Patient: sex M, age 31
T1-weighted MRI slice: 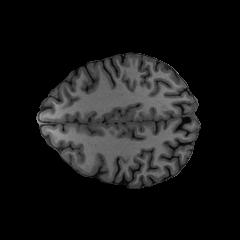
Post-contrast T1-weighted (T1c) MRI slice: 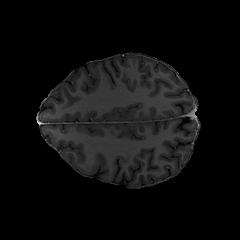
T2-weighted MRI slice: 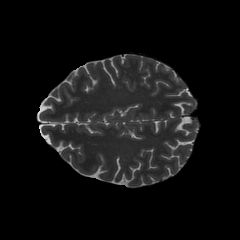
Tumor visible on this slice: no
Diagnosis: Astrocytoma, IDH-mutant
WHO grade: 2